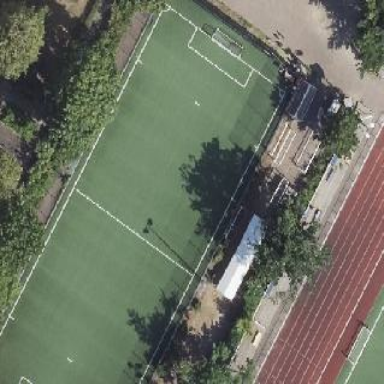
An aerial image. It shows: Soccer pitch with artificial turf designed for leisure and sports activities.